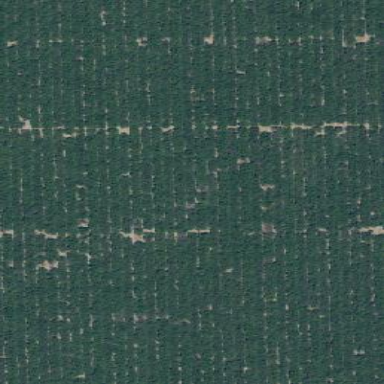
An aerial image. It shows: Almond orchard with rows of almond trees.